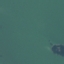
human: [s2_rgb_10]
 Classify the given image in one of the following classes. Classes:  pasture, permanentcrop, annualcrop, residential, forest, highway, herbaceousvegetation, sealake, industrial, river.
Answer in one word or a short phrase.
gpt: SeaLake